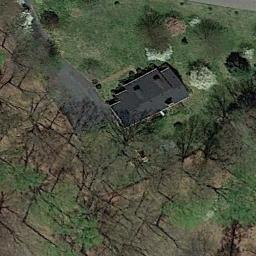
Label: residential